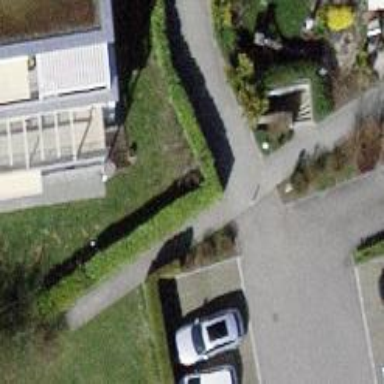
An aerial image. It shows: Bollard.